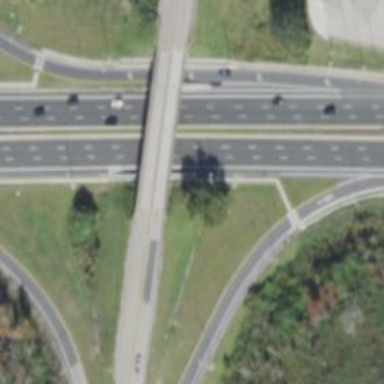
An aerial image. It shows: Bridge on double trumpet motorway_link junction.